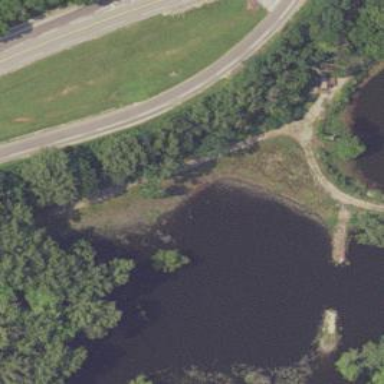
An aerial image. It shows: Pond surrounded by natural water.